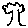
Label: tree